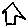
Label: house